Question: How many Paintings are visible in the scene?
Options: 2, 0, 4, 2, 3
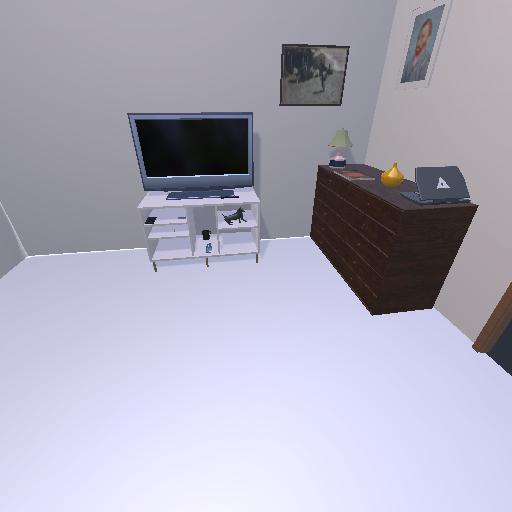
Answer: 2